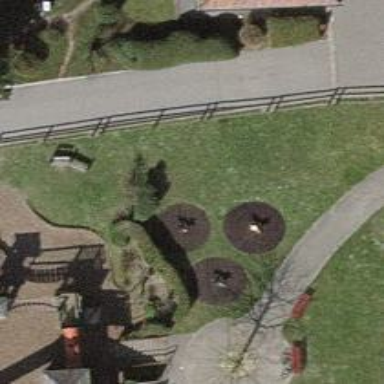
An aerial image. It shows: Playground with springy equipment.